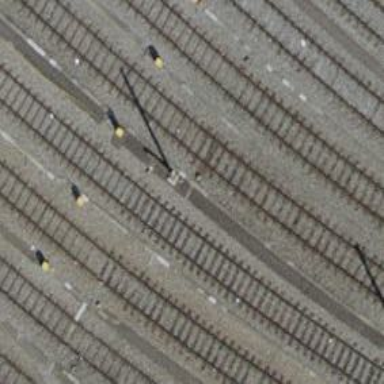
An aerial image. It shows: Railway yard with single rail track. The electrified track has contact line for power supply.